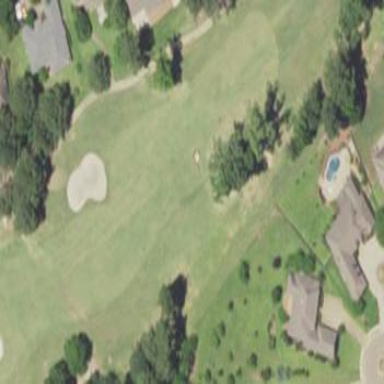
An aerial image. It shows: Golf fairway surrounded by grass.